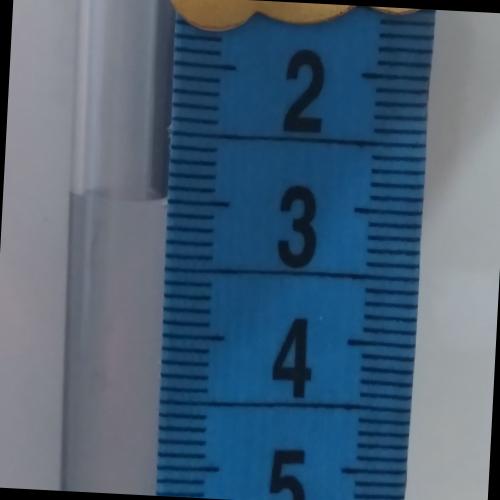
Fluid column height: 3.0 cm